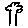
Label: tree